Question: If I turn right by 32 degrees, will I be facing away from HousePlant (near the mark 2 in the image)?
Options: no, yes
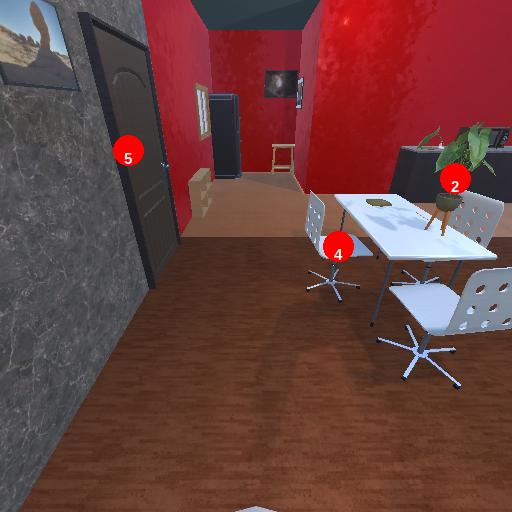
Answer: no